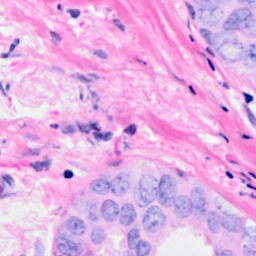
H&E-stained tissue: Breast